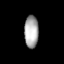
Tissue: lung
Cell type: Myeloid cells
Senescence score: 0.09437
Nuclear area (px): 445
Mean DAPI intensity: 170.045